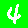
Digit: 4